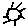
Label: sun